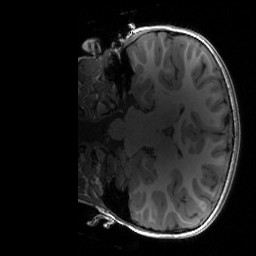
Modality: T1w
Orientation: coronal
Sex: male
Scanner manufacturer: siemens
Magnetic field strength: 3 T
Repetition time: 1.9 s
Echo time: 0.00243 s